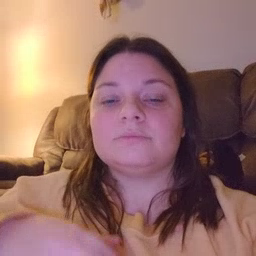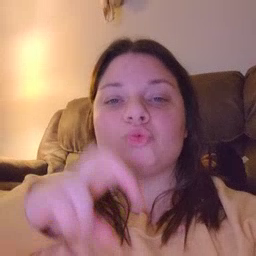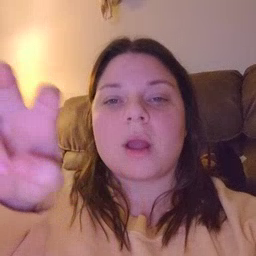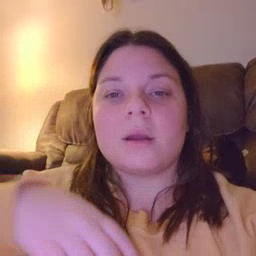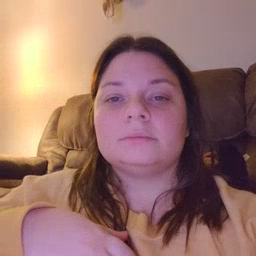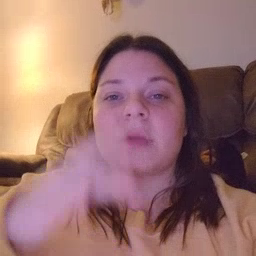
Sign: ride